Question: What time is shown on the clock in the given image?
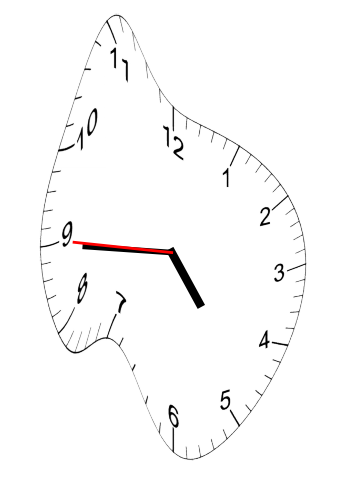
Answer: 04:44:45